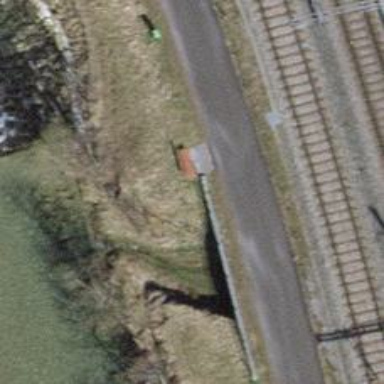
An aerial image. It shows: Red bench.